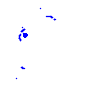
Particle: electron